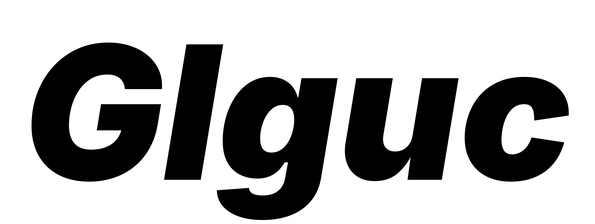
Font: Inter-Italic_Black_Italic